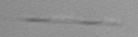
Label: Leptocylindrus